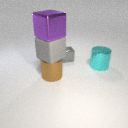
large brown metal cylinder below large gray rubber cube